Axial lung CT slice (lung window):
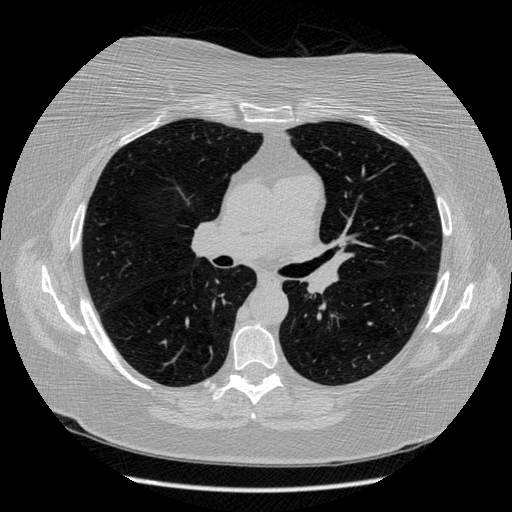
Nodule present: no